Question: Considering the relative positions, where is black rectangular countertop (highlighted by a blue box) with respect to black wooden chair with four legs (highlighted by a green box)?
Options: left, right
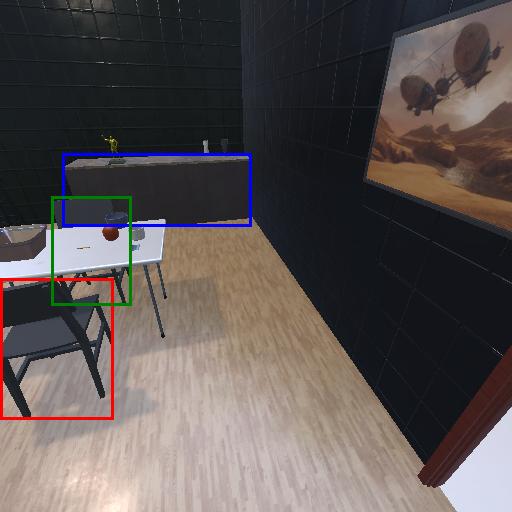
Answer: left